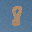
Label: 8